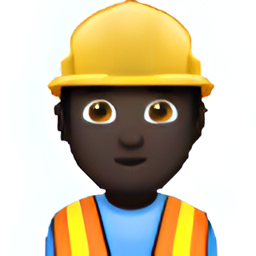
Name: male construction worker type 6
Emoji: 👷🏿‍♂️
Group: People & Body
Sub-group: person-role